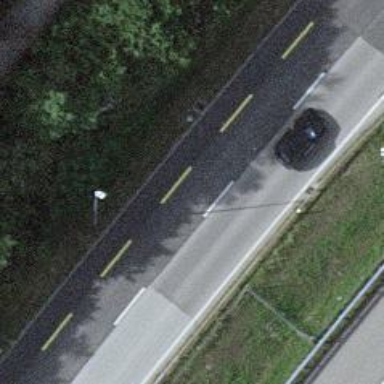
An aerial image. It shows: Primary highway with asphalt surface and dedicated lane for cycling on the left.